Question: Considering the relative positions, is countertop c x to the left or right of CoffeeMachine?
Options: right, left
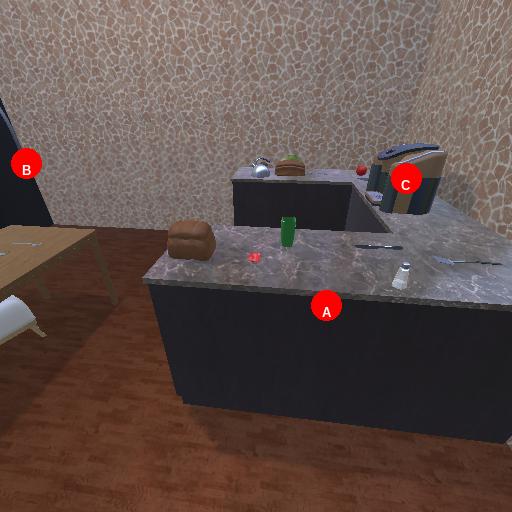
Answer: right